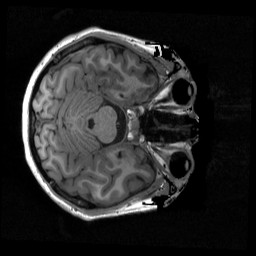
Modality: T1w
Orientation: axial
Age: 23
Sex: female
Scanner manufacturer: siemens
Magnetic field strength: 3 T
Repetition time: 2.3 s
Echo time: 0.00298 s